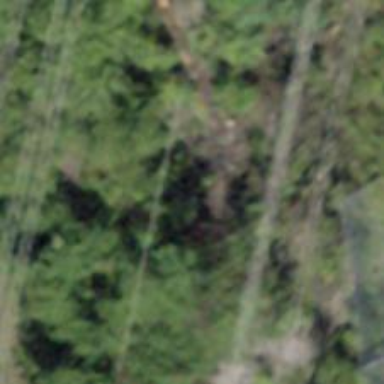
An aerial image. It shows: Railway tunnel with one electrified track and contact lines.